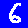
Digit: 6